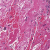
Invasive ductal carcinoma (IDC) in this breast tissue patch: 0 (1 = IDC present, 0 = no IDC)